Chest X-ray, PA view. Patient: 56 years old, sex F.
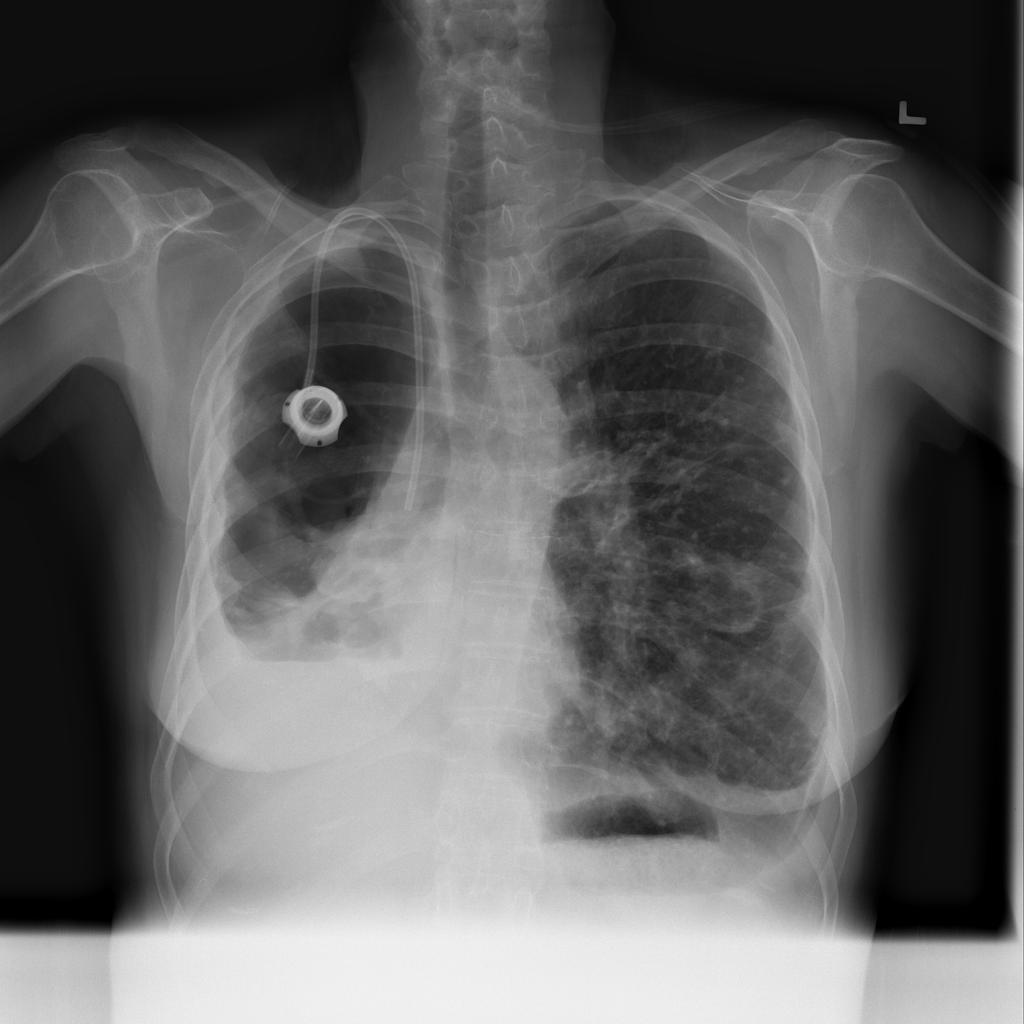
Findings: Effusion, Nodule, Pleural_Thickening